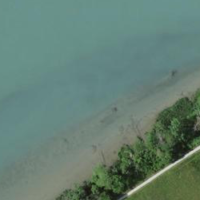
EUNIS habitat code: 15
Species observed at this site:
Cornus sanguinea
Podiceps cristatus